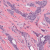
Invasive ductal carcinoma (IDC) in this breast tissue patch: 1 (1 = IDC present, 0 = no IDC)